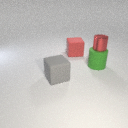
large green rubber cylinder to the right of large gray rubber cube